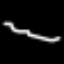
Label: squiggle